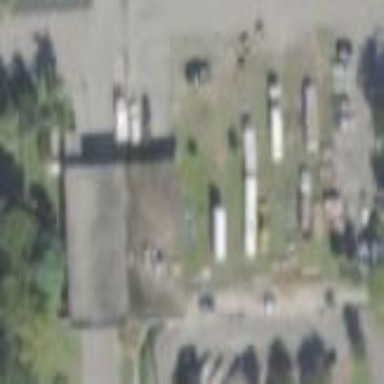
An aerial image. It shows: Police facility.